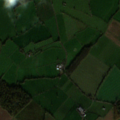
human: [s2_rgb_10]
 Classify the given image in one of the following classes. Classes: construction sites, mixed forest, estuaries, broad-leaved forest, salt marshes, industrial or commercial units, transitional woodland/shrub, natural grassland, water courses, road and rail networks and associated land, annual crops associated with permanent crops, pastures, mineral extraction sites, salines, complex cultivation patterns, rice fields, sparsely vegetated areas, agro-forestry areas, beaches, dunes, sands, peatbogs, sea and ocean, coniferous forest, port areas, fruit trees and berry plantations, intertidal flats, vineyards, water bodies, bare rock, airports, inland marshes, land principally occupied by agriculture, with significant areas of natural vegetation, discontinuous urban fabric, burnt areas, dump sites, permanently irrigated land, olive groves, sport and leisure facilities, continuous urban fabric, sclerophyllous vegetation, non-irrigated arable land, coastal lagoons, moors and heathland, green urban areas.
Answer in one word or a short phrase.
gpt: non-irrigated arable land, pastures, broad-leaved forest